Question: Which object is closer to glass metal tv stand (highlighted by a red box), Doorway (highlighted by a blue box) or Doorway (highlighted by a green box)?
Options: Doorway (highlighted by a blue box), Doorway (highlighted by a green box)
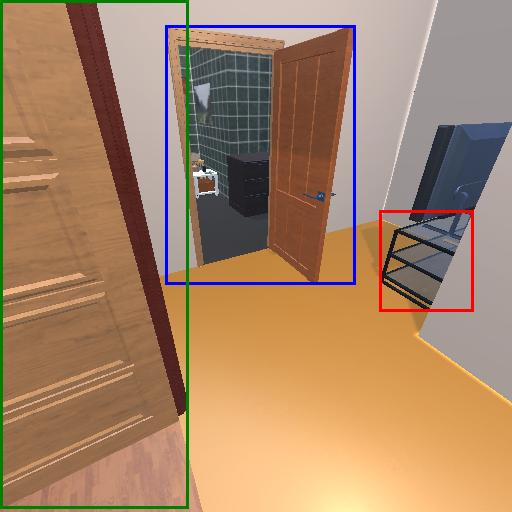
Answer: Doorway (highlighted by a blue box)